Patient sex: M
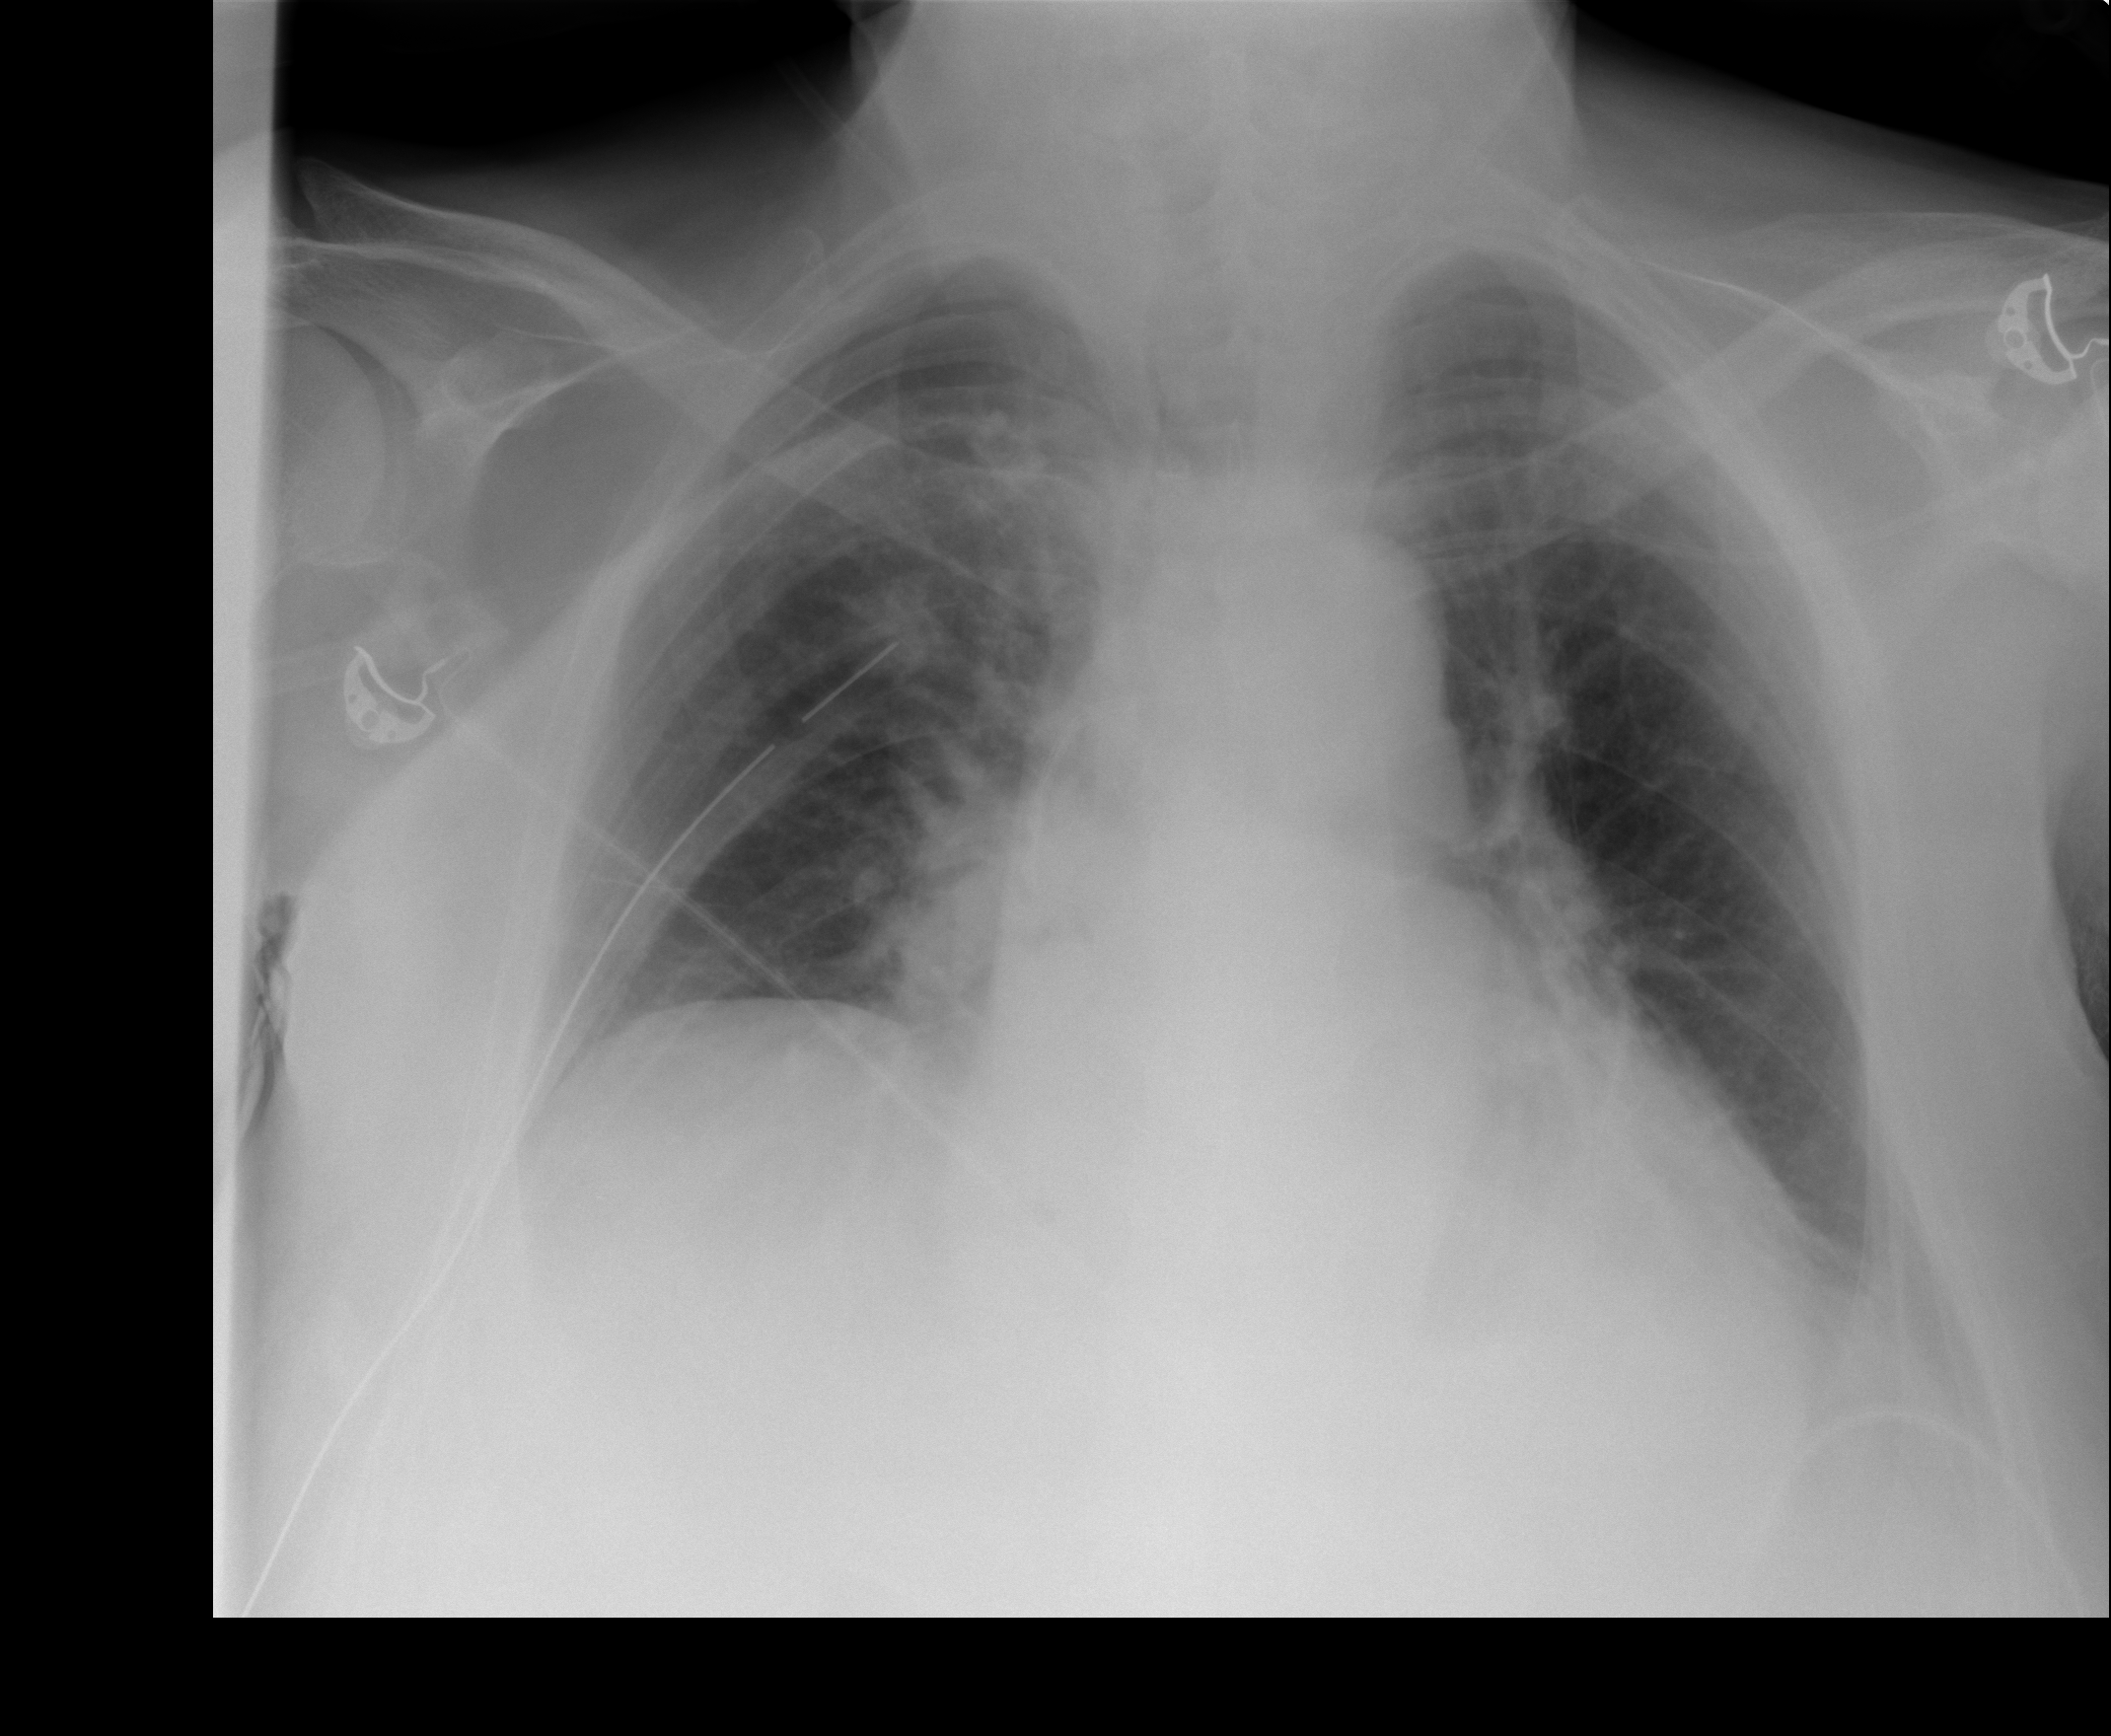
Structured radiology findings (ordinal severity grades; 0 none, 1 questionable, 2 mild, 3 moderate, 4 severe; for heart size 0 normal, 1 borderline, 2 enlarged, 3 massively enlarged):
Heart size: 2
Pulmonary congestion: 1
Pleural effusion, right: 0
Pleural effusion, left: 2
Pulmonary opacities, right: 2
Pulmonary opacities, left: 2
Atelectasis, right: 2
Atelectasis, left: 2